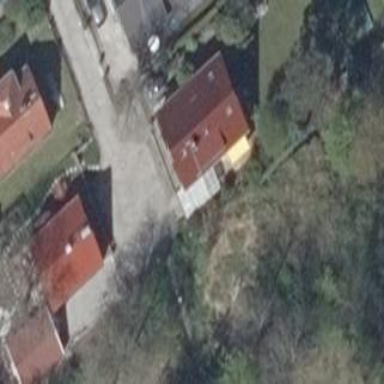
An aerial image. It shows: Detached building.